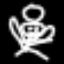
Label: angel